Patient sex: M
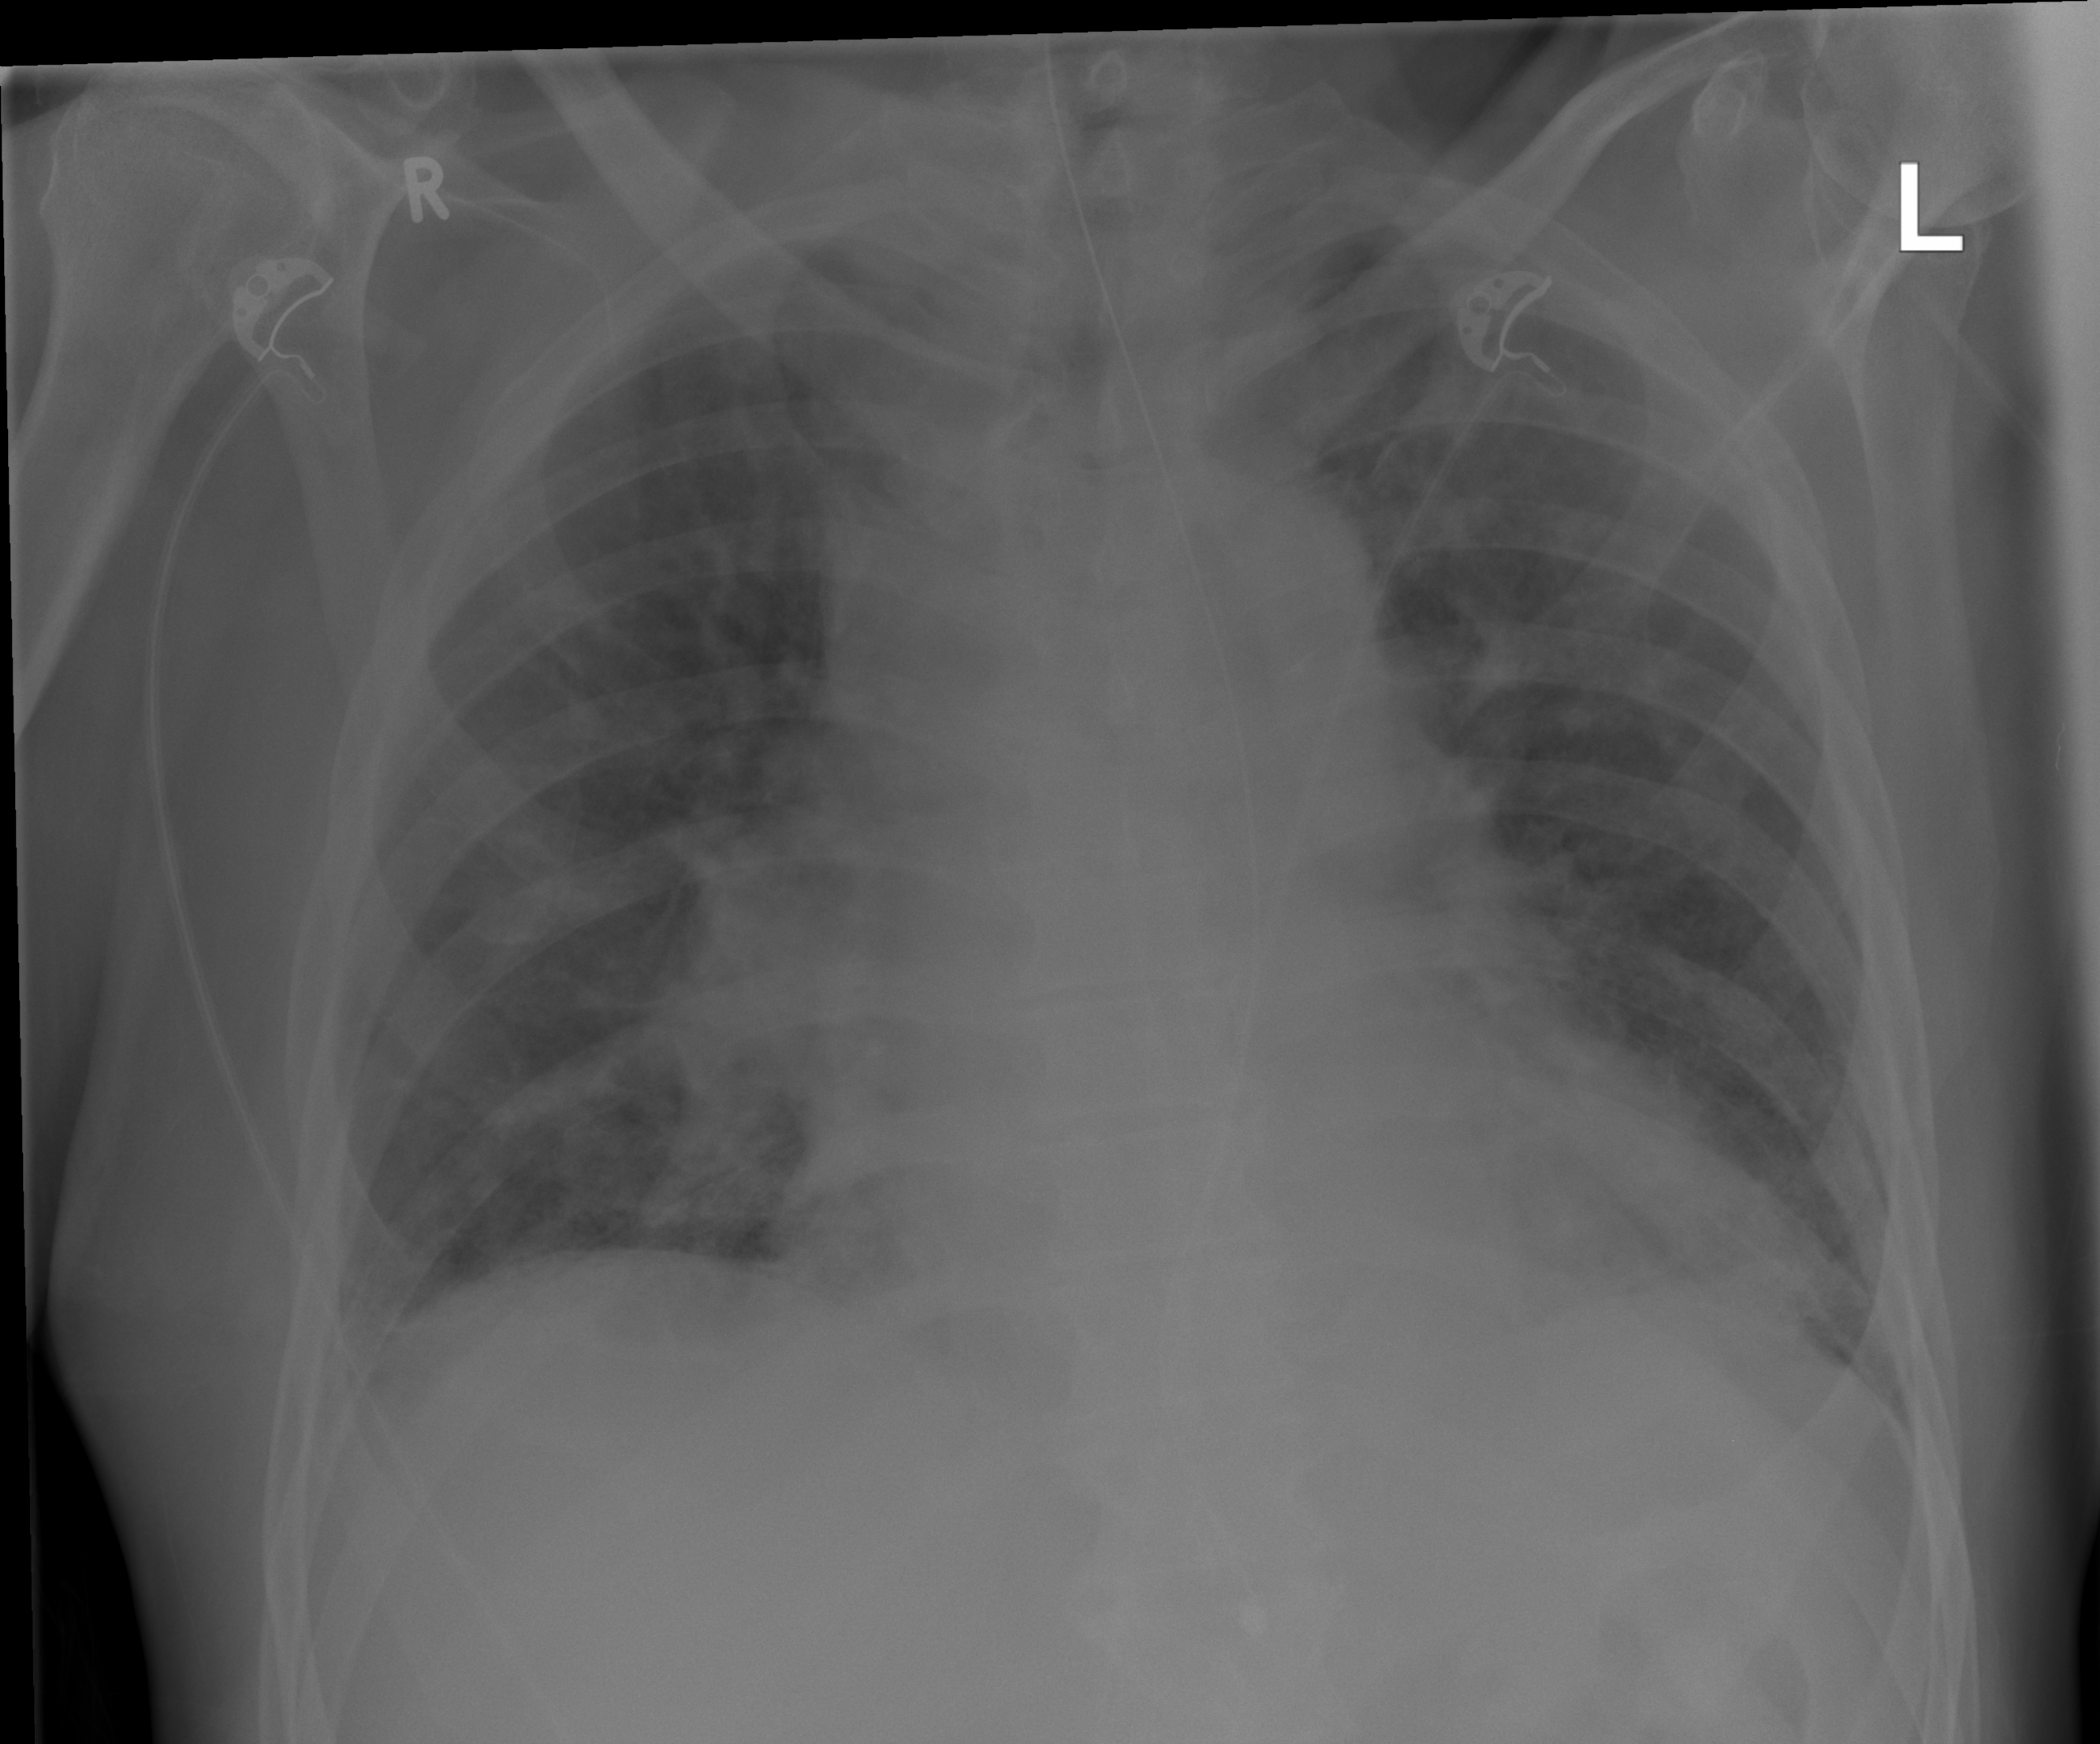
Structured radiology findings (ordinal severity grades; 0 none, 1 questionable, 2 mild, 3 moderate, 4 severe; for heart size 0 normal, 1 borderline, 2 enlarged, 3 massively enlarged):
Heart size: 2
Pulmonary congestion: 2
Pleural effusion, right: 0
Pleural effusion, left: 0
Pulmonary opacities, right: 2
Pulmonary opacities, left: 2
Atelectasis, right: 2
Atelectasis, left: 2